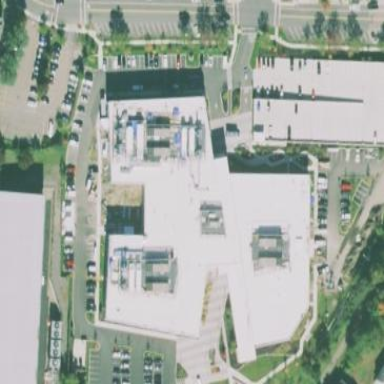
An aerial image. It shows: Office building with flat roof.